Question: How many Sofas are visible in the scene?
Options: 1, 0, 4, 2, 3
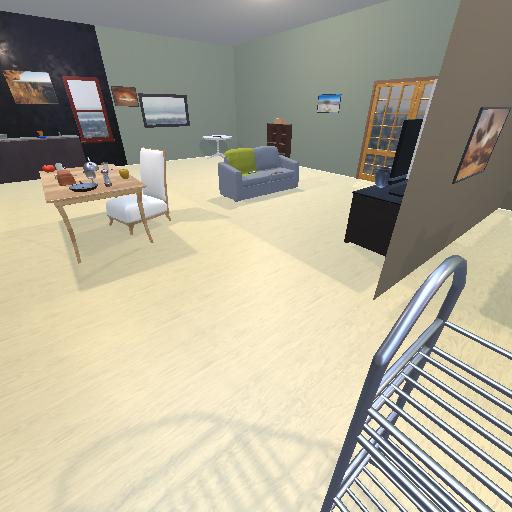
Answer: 1